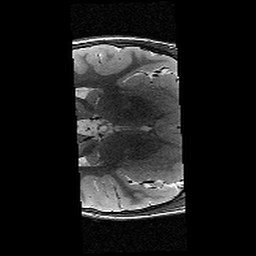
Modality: T2w
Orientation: axial
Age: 13
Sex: female
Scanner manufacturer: siemens
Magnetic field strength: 3 T
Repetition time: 8.46 s
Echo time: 0.067 s